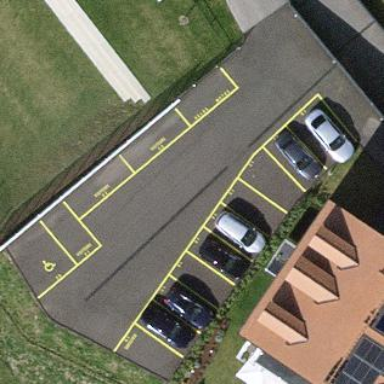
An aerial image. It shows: Parking area.